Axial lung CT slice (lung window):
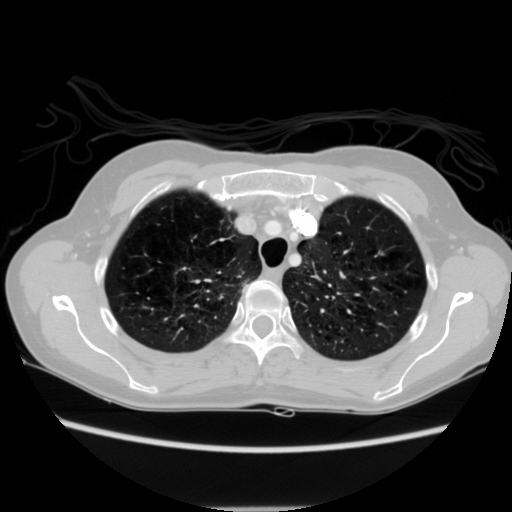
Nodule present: no